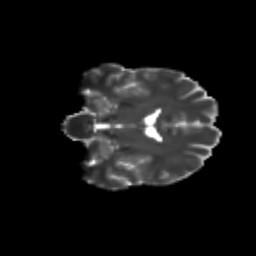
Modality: T2w
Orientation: coronal
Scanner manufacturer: siemens
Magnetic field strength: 3 T
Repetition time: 9.2 s
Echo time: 0.084 s